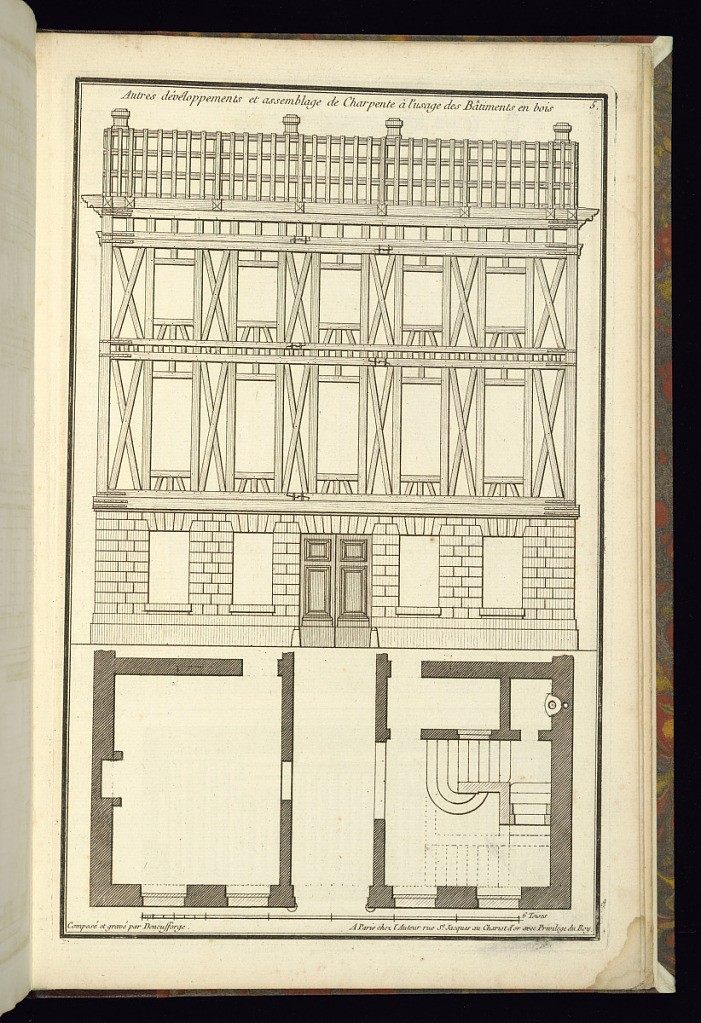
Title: Autres dévéloppements et assemblage de Charpente à l'usage des Bâtiments en bois
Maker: Jean-François de Neufforge, Flemish, 1714–1791
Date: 1768
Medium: Engraving on paper
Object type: Print
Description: Design for the framework of a multi-storied wooden building. The plate is signed and numbered.